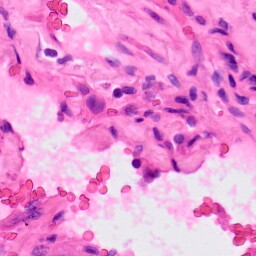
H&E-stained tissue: Lung